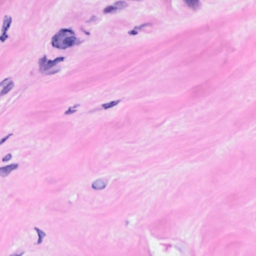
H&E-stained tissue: Breast